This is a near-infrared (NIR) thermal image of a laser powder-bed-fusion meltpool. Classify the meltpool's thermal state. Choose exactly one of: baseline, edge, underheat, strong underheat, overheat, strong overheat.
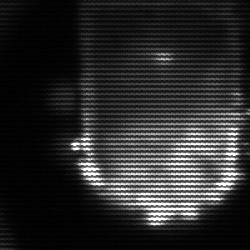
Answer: baseline